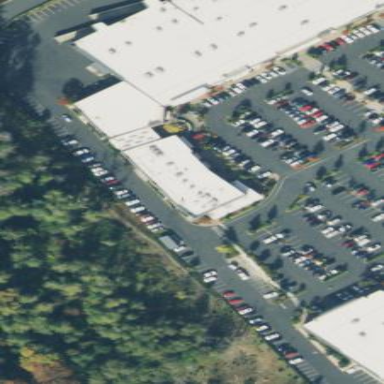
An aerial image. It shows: Street side parking area.